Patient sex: M
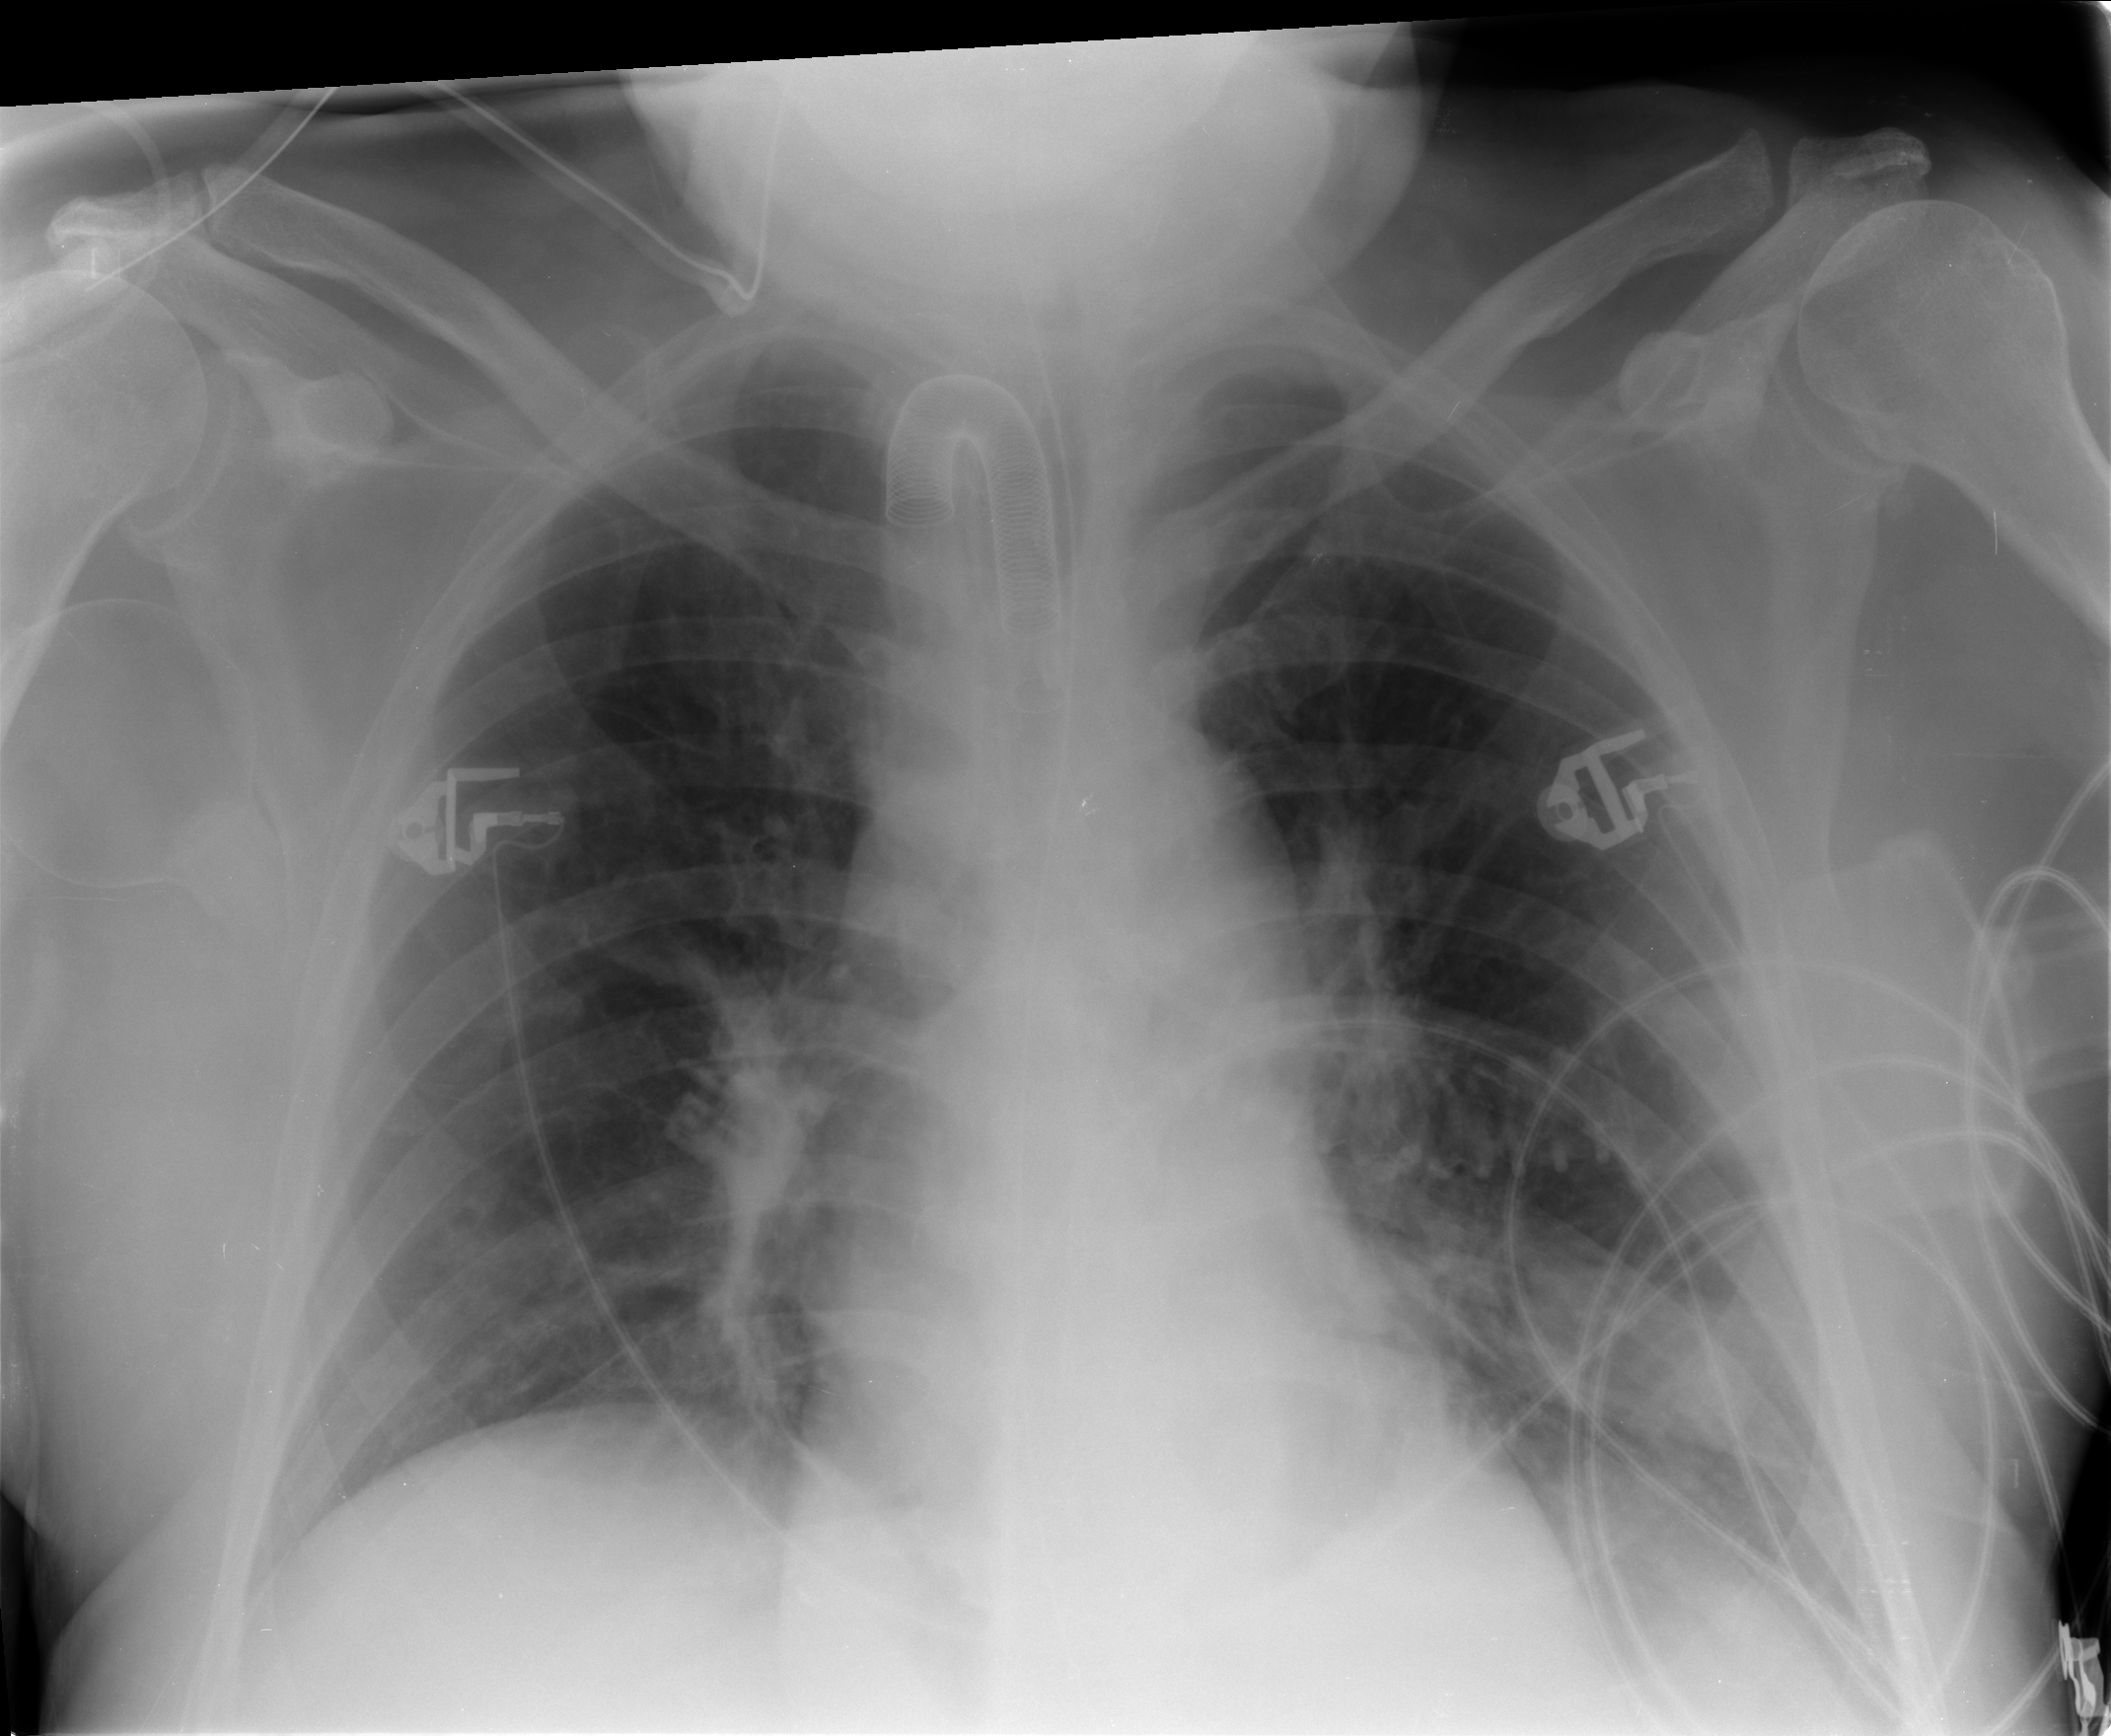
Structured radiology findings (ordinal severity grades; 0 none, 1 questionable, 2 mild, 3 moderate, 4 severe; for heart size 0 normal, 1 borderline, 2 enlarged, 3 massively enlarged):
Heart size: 0
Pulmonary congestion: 1
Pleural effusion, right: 0
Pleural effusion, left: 1
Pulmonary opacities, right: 0
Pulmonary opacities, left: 0
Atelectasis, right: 2
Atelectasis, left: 2